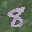
Label: 8